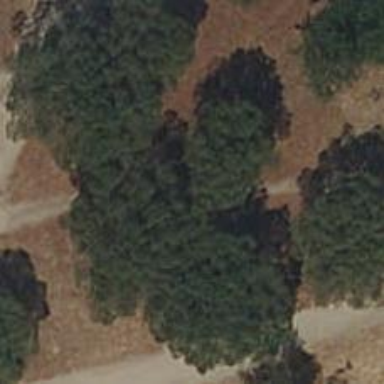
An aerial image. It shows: Dirt path.